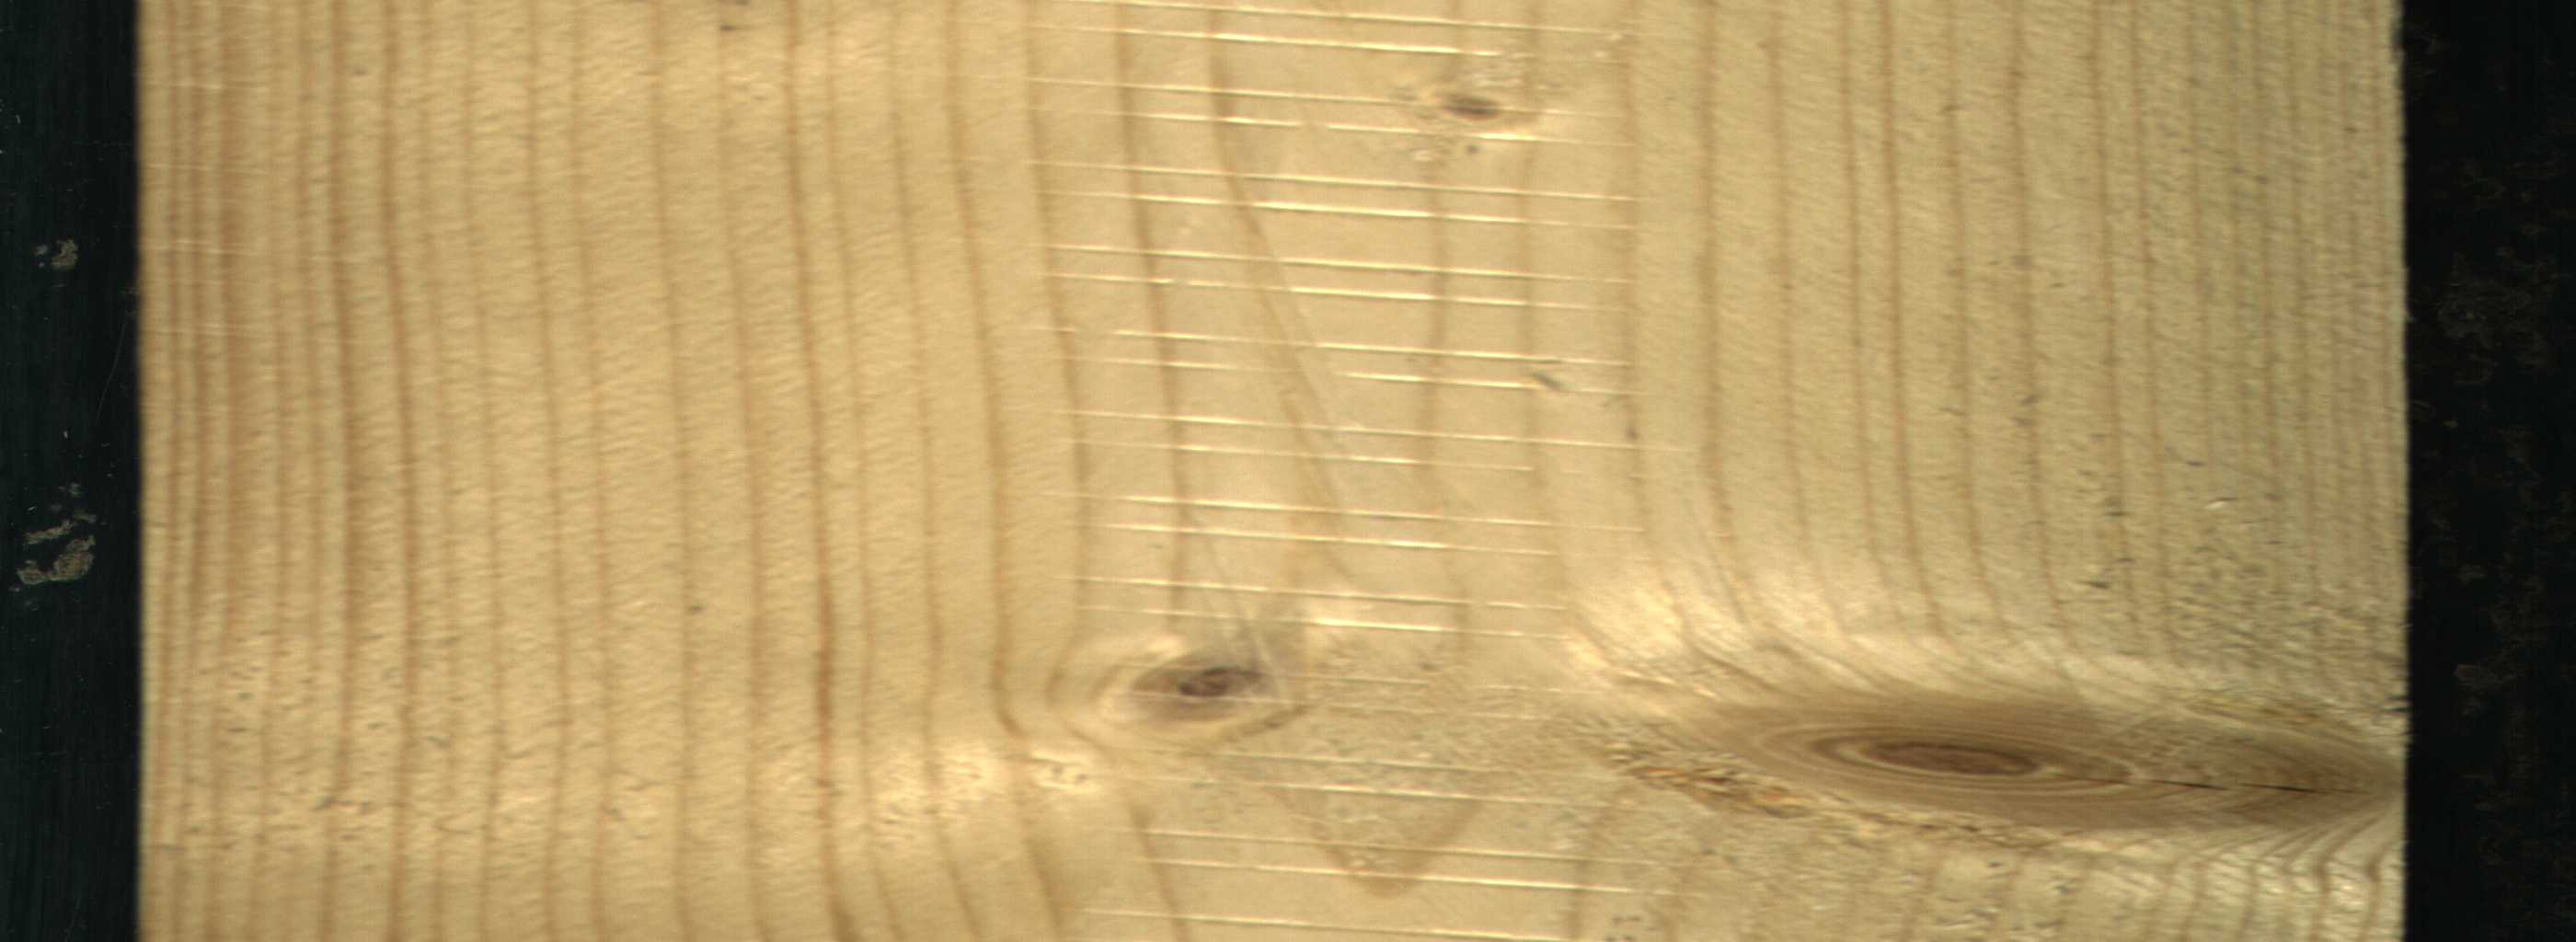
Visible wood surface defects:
Live_Knot
Live_Knot
Live_Knot